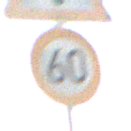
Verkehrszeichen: Geschwindigkeit60
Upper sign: Lichtzeichenanlage
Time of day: SunriseSunset
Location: Outdoor (Nature)
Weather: Clear
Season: NotSpecified
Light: Natural